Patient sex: M
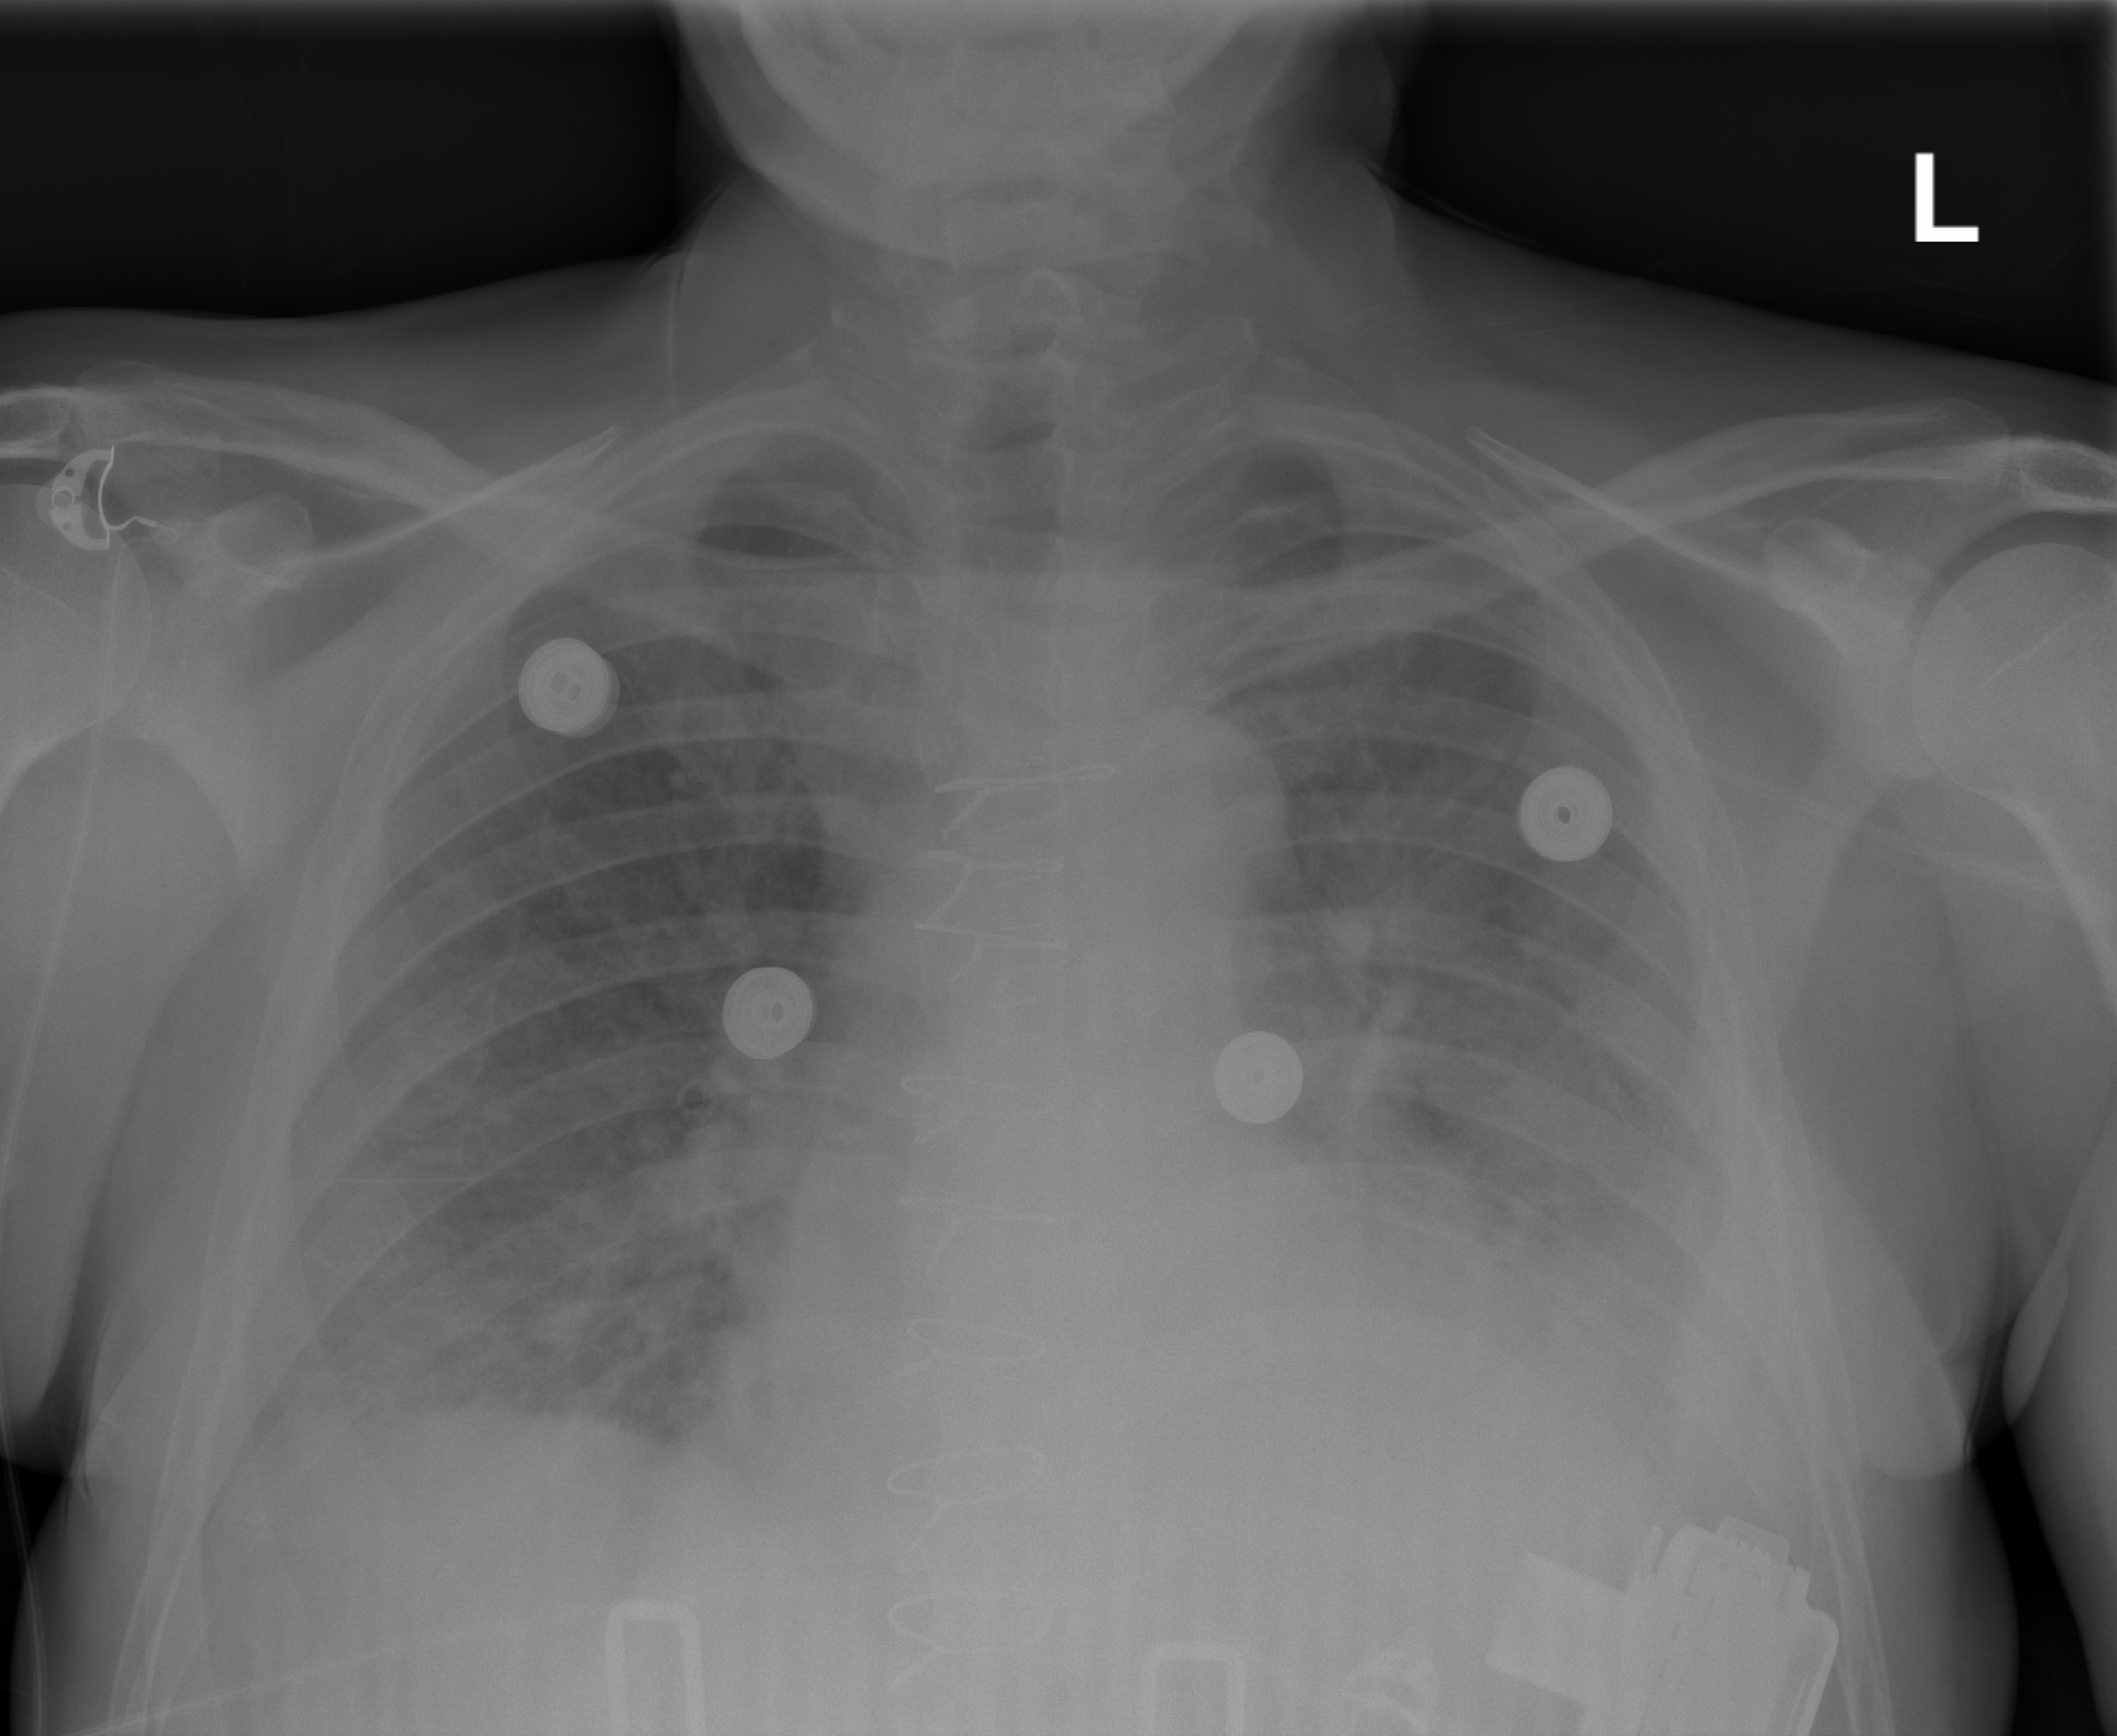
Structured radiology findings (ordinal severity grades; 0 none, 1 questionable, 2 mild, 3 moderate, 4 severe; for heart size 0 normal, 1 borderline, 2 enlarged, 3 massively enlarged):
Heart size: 2
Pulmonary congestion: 2
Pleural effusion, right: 2
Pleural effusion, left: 2
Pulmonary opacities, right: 0
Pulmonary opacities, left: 0
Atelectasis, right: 2
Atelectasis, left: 2